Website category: university
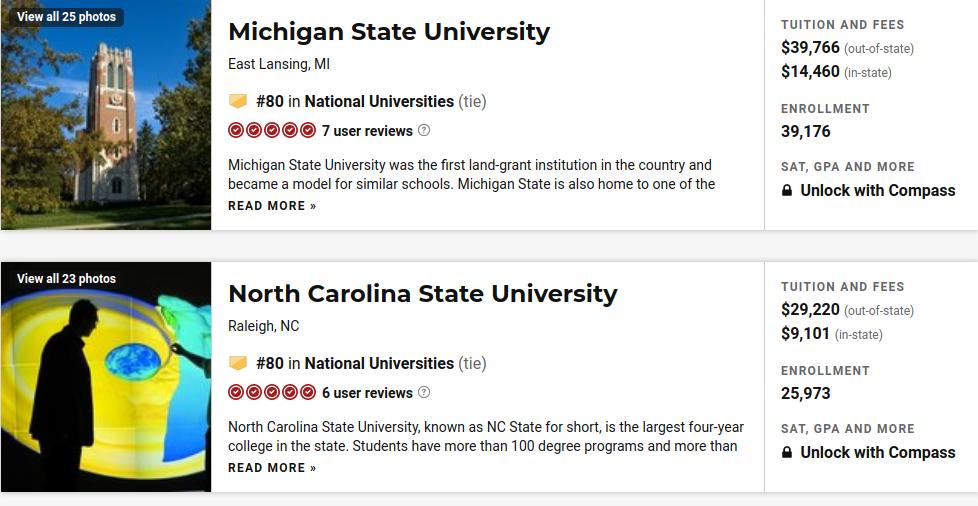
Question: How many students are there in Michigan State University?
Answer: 39,176

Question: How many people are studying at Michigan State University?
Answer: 39,176

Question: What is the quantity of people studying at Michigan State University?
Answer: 39,176

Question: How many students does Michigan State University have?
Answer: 39,176

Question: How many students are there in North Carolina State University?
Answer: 25,973

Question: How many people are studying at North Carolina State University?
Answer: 25,973

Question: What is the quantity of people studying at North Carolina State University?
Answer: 25,973

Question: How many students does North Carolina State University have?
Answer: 25,973

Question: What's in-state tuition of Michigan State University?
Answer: $14,460

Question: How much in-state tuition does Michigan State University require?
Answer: $14,460

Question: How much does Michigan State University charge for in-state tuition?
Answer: $14,460

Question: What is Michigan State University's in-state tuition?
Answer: $14,460

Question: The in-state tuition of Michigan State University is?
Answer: $14,460

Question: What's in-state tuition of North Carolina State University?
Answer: $9,101

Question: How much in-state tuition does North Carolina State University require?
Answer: $9,101

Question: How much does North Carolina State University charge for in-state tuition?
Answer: $9,101

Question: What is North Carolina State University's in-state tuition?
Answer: $9,101

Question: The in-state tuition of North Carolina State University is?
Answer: $9,101

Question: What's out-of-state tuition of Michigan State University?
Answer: $39,766

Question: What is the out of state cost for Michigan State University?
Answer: $39,766

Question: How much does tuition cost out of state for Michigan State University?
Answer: $39,766

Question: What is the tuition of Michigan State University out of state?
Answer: $39,766

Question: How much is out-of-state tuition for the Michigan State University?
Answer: $39,766

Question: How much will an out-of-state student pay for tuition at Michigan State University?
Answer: $39,766

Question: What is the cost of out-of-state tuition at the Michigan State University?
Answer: $39,766

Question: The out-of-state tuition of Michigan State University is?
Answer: $39,766

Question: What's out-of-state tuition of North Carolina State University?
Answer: $29,220

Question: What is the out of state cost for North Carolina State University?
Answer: $29,220

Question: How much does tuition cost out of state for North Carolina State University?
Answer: $29,220

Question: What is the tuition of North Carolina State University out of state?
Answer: $29,220

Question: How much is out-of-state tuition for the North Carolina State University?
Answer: $29,220

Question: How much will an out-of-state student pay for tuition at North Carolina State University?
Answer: $29,220

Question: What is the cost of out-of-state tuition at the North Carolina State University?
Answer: $29,220

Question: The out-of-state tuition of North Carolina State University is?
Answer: $29,220

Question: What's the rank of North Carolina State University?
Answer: #80

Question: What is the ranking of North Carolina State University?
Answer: #80

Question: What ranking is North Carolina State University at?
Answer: #80

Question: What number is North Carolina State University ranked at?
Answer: #80

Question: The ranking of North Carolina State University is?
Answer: #80

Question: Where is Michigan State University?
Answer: East Lansing, MI

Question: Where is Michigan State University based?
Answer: East Lansing, MI

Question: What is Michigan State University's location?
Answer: East Lansing, MI

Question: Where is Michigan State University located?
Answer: East Lansing, MI

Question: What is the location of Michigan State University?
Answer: East Lansing, MI

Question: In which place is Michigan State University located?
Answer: East Lansing, MI

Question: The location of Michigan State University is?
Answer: East Lansing, MI

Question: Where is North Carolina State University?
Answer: Raleigh, NC

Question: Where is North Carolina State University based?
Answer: Raleigh, NC

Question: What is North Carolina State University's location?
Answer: Raleigh, NC

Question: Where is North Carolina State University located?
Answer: Raleigh, NC

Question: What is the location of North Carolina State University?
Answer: Raleigh, NC

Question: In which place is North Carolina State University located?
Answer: Raleigh, NC

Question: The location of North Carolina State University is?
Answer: Raleigh, NC

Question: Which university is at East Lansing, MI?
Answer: Michigan State University

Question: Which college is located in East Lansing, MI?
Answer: Michigan State University

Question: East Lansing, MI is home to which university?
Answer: Michigan State University

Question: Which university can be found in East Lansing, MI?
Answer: Michigan State University

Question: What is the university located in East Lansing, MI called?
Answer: Michigan State University

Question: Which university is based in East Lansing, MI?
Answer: Michigan State University

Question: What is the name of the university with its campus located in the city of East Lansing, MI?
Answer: Michigan State University

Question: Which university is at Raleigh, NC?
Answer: North Carolina State University

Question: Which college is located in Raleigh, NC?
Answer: North Carolina State University

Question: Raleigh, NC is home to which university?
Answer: North Carolina State University

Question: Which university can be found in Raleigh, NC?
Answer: North Carolina State University